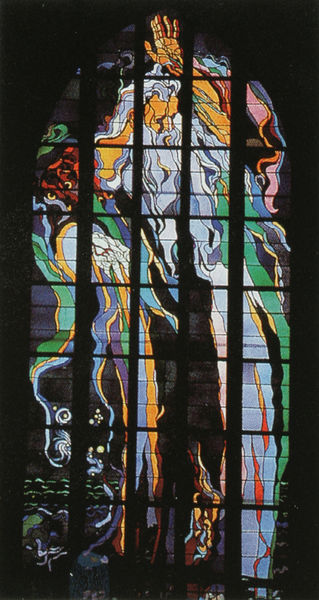
Titel: Gottvater
Künstler: Stanislaw Wyspianski
Schlagwörter: blau, dunkel, gott, hand, kopf, mann, schatten, wasser, weiß, gelb, grün, landschaft, bunt, fenster, finger, glas, grau, hell, hintergrund, licht, orange, schwarz, rot, tier, malerei, muster, ornament, alt, bart, arm, gesicht, tod, vollbart, hände, gitter, kirche, gewand, gotik, locken, rosa, esel, hellblau, farbig, alter mann, moderne, abstrakt, farben, modern, farbe, formen, violett, linien, lehnen, blue, church, hands, red, robes, white, window, black, gray, green, grey, jugendstil, old, robe, yellow, streifen, picture, pink, gestalt, stege, fliessend, foto, knochen, moses, scheiben, form, jugenstil, mosaik, fensterbild, buntglas, glasfenster, glasmalerei, gotisch, spitzbogen, man, water, eyes, male, flowing, light, gegenlicht, frame, stier, color, purple, dog, figürlich, beard, martyr, old man, saint, blasen, glass, bahnen, matisse, lanzettfenster, chagall, sunshine, cloak, blei, zauberer, kirchenfenster, colorful, colors, colours, lanzett, lanzette, animal, cow, fire, fingers, god, rainbow, abraham, figure, lamb, neptun, flames, zeus, bible, grön, photograph, bones, bleiruten, firguren, knochenhand, monster, stars, weoß, anguish, stained glass, bunkt, a man, epiphan, demon, stained, neptune, satinedglass, kirache, stained window, neptine